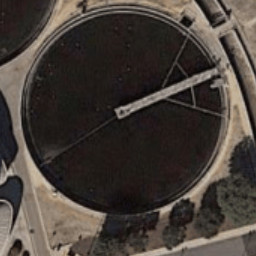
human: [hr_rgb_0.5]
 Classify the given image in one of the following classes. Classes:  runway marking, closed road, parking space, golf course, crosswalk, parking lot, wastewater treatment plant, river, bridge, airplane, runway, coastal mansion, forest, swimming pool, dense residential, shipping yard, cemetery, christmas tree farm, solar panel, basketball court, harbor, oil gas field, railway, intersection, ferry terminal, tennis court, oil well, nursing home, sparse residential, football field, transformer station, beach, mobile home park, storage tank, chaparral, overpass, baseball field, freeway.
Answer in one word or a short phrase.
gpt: wastewater treatment plant